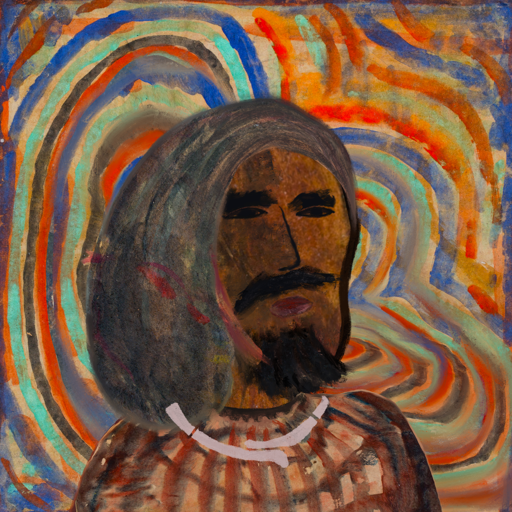
Background: Sisters, Head And Neck Side: Mosgoul, Face Side: Mosgoul, Bust: Orphan, Hair Side: Gypsy_Mother, Head Accessory: Blank, Second Necklace: Blank, Necklace: Hypocrite_2, Baby: Blank